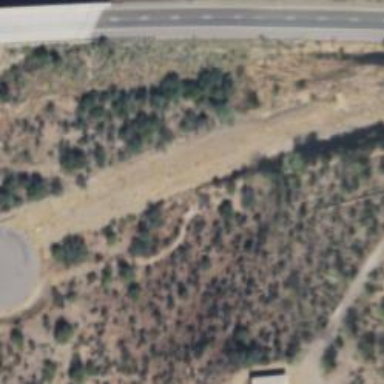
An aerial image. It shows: Track road.